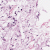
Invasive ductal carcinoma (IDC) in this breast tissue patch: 0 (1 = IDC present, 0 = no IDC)